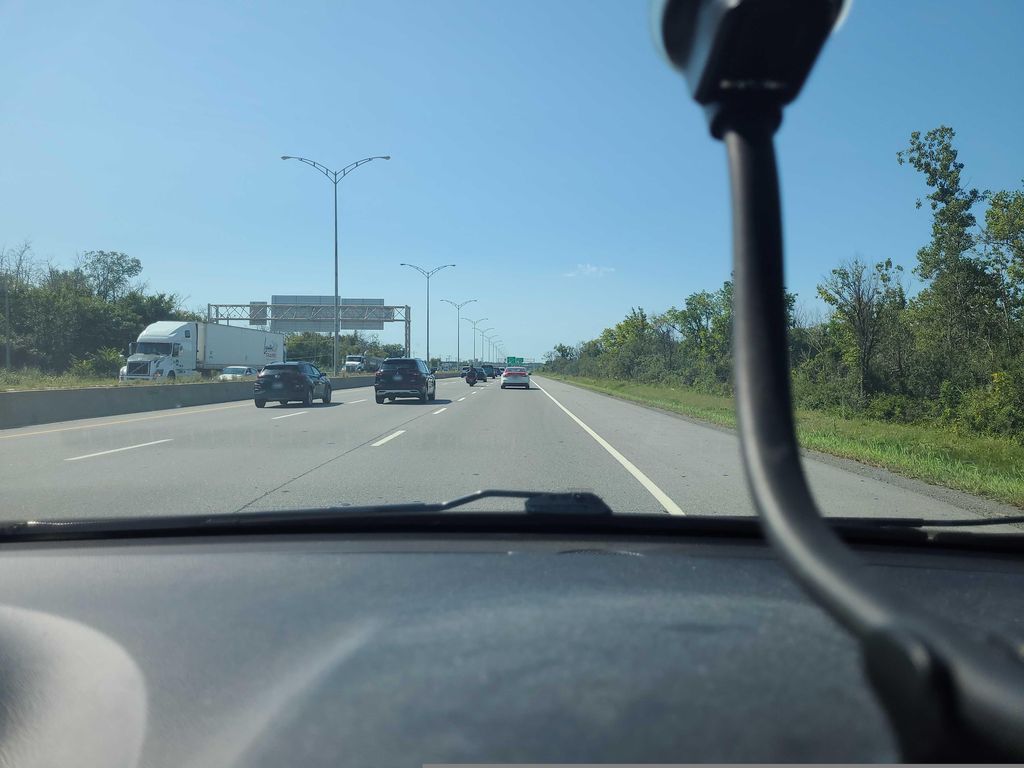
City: montreal